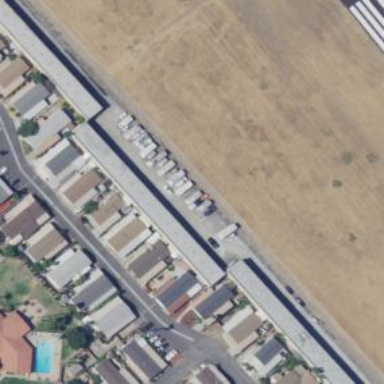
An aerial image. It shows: Storage rental shop.